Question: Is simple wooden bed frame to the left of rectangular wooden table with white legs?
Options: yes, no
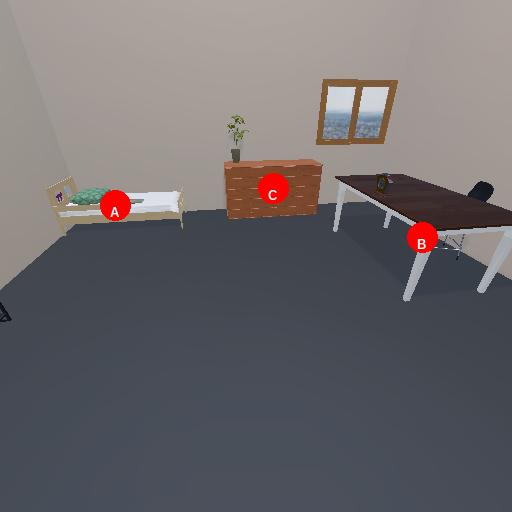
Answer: yes